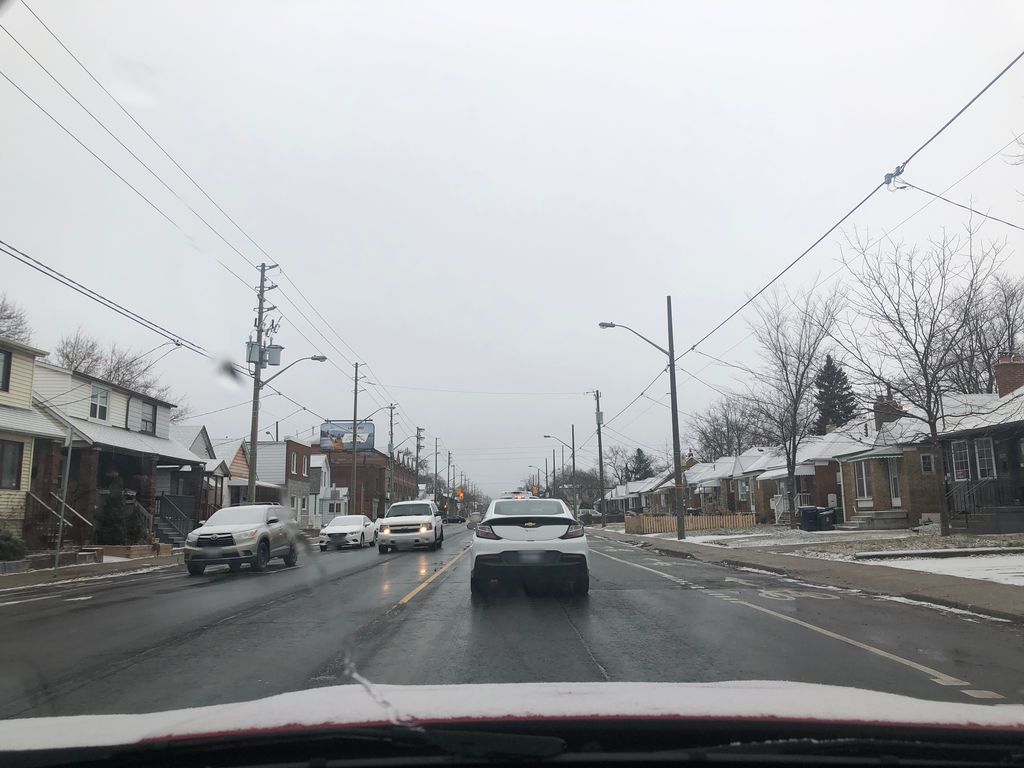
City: toronto